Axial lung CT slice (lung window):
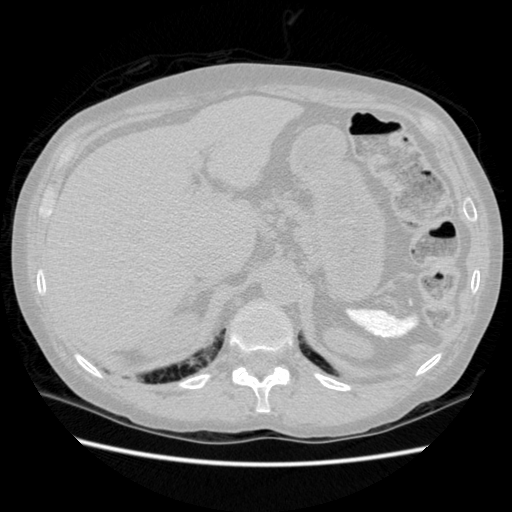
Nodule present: no